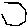
Label: hexagon